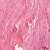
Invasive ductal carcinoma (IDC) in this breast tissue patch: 0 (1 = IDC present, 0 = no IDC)